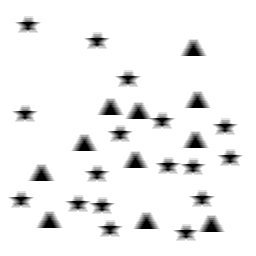
Squares: 0
Triangles: 11
Stars: 17
Total shapes: 28